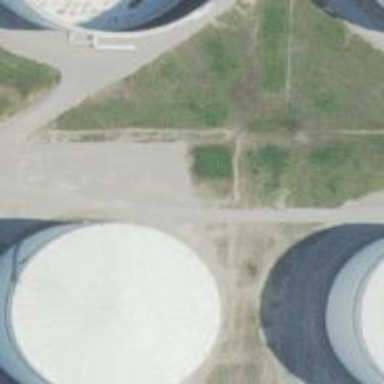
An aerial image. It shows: Storage tank building.